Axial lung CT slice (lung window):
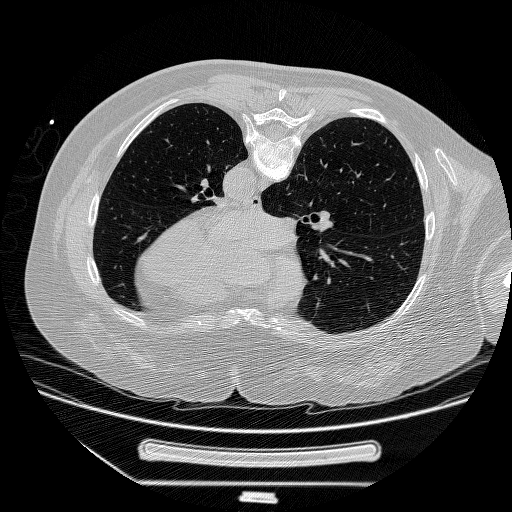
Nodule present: no